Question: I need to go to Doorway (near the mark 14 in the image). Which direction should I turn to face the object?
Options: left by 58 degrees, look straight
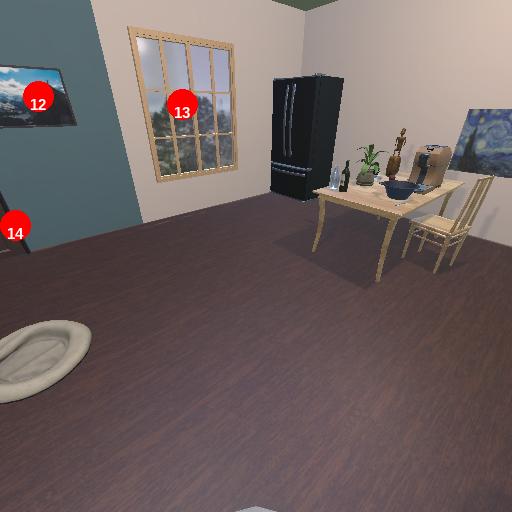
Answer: left by 58 degrees